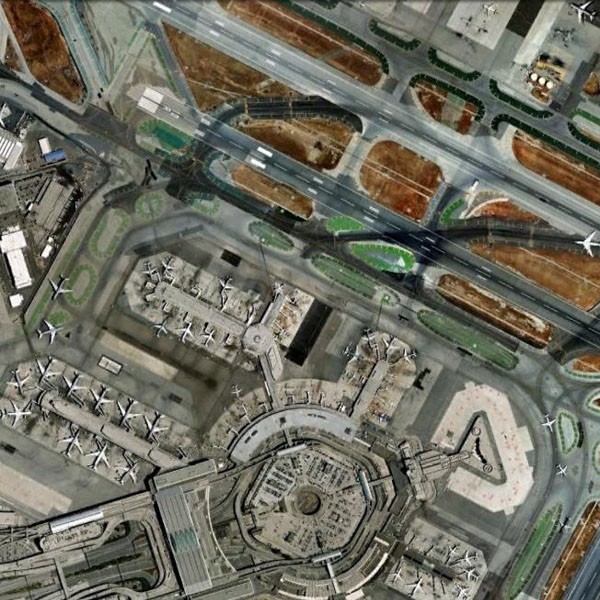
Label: Airport